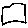
Label: square